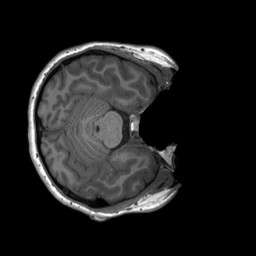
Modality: T1w
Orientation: axial
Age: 20
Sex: female
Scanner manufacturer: siemens
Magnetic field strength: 3 T
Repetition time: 2.3 s
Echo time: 0.00232 s